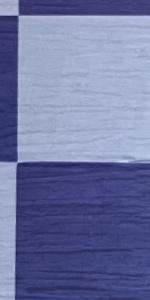
Label: Empty